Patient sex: M
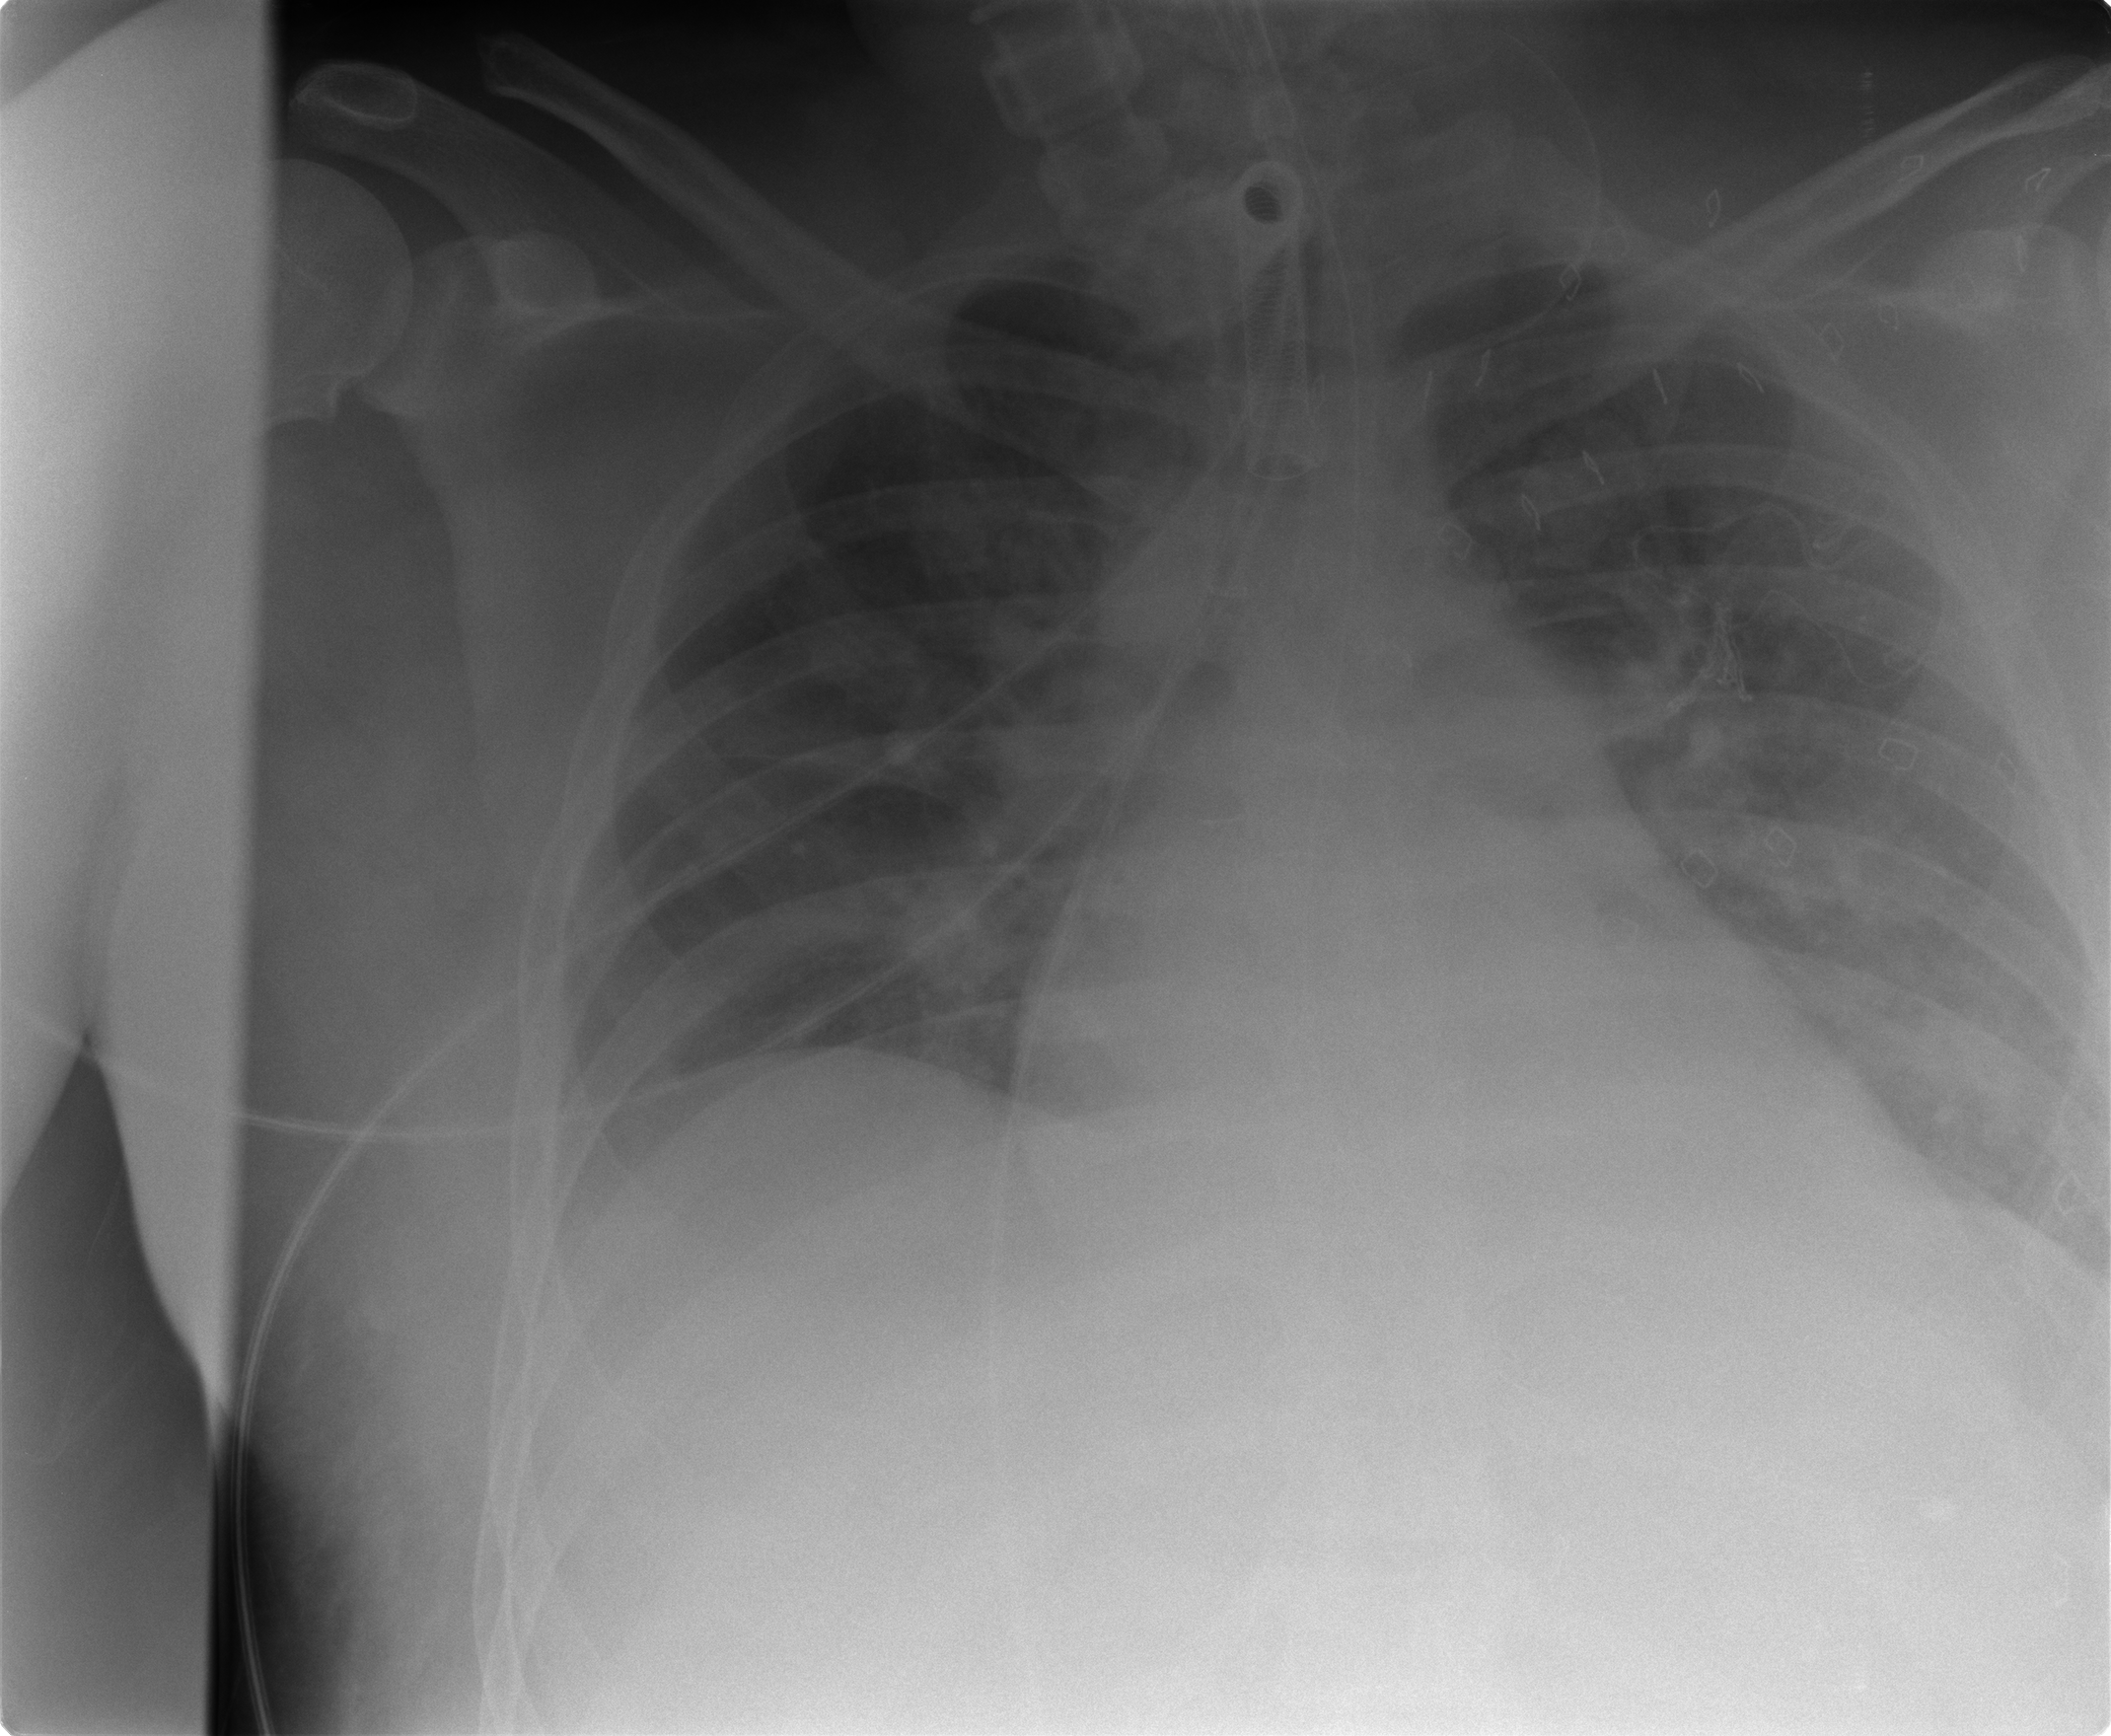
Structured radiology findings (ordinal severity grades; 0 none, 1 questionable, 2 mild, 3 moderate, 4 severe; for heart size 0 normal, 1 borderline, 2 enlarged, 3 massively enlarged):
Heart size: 1
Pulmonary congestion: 2
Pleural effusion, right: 2
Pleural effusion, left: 2
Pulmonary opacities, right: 2
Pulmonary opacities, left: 2
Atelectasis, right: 0
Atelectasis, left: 0